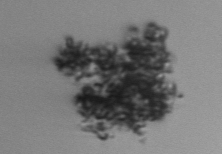
Label: detritus